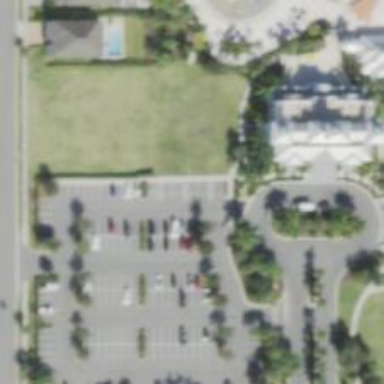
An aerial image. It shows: Parking space is available.